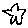
Label: star